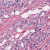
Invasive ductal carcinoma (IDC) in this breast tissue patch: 1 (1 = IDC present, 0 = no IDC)